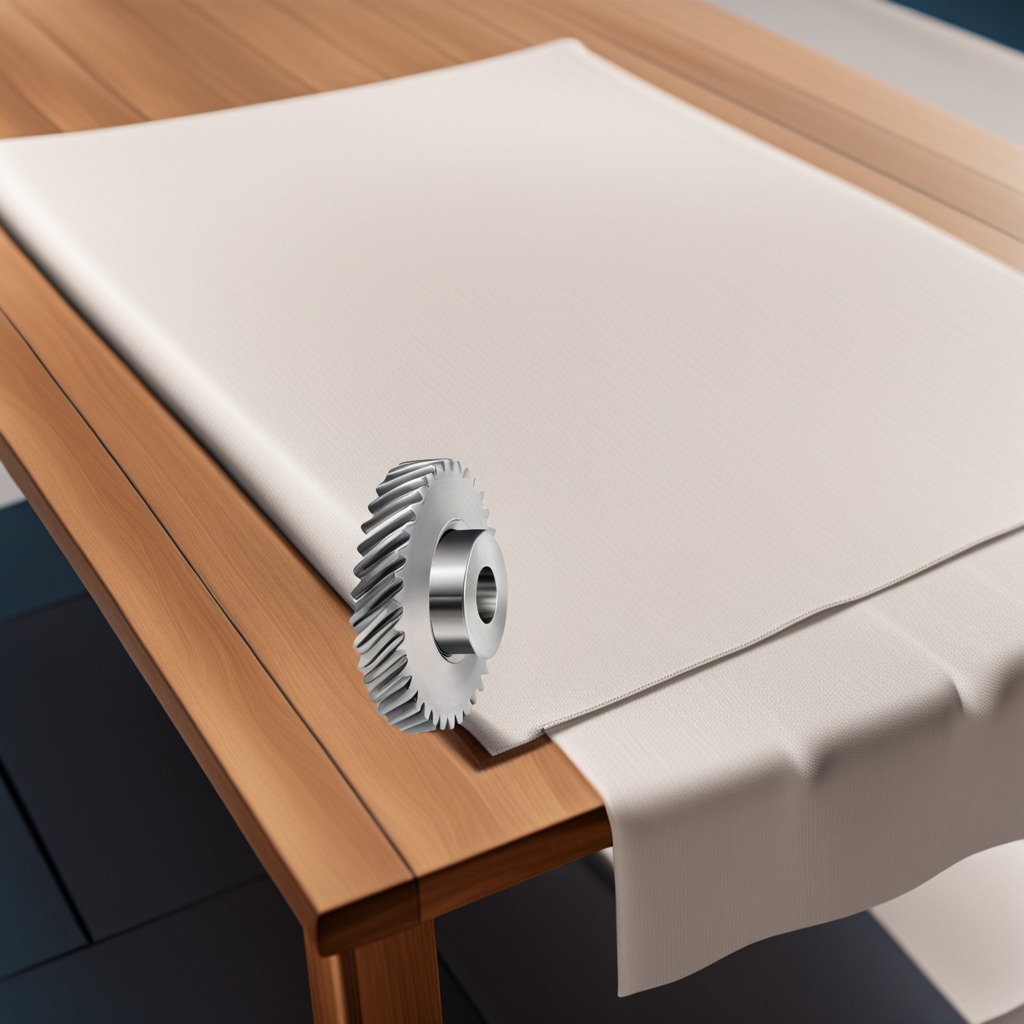
A steel gear with teeth is lying on a wooden table in an outdoor workshop during daytime bright natural light soft shadows worn but beneath the cloth.